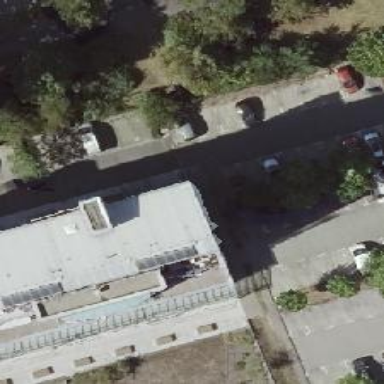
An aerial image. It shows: Parking entrance.